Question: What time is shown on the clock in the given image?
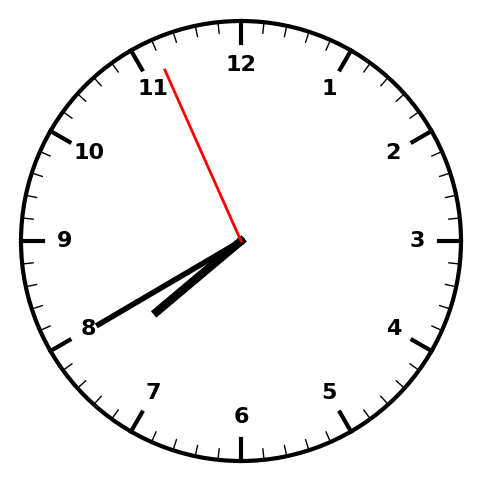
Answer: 07:39:56